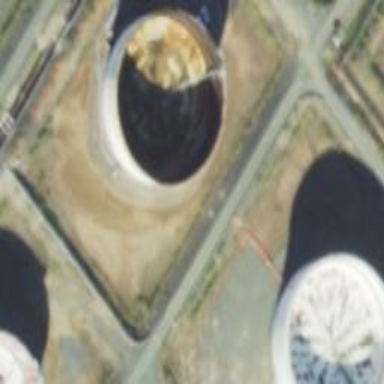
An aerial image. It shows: Storage tank building.